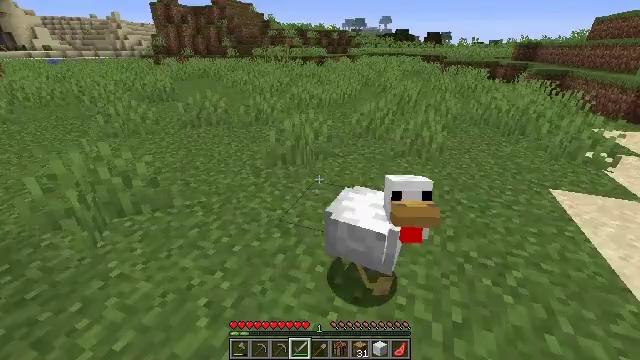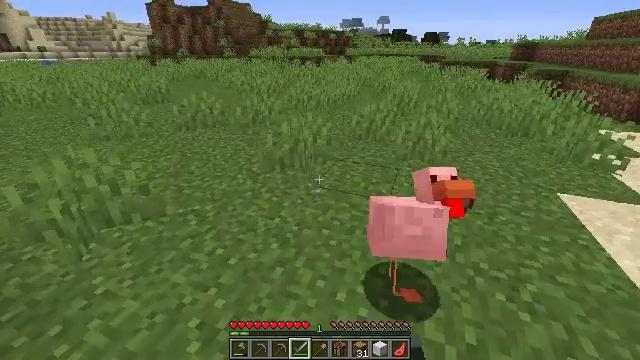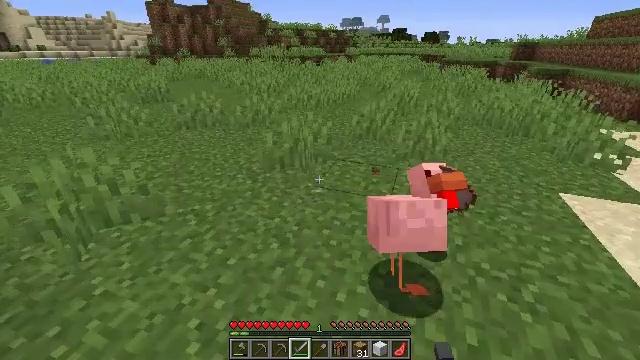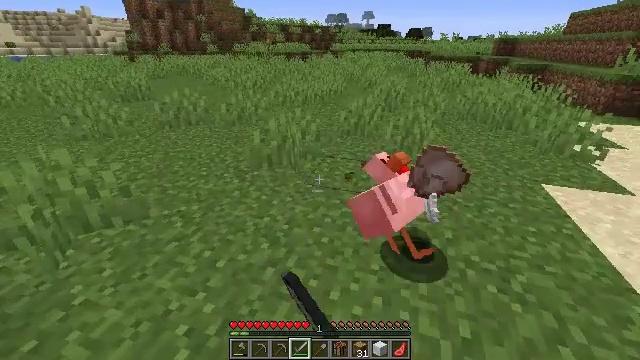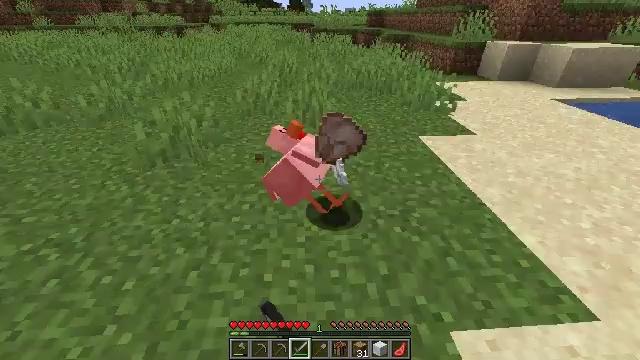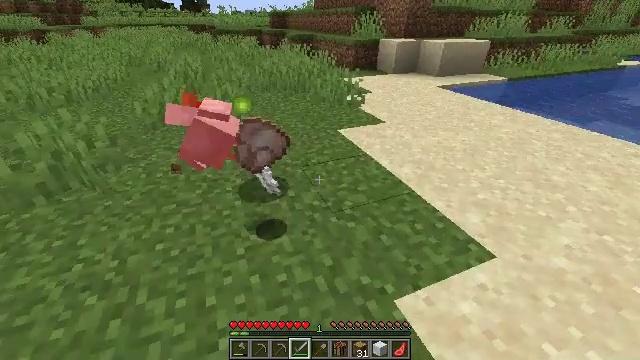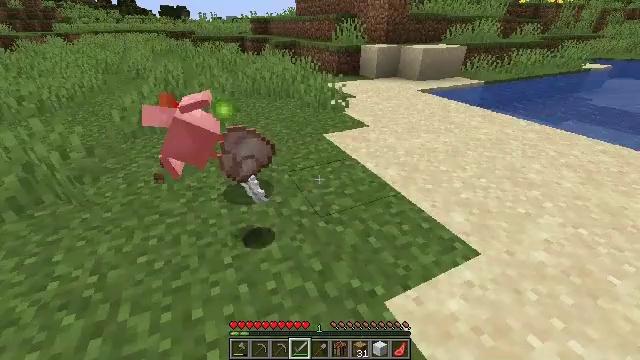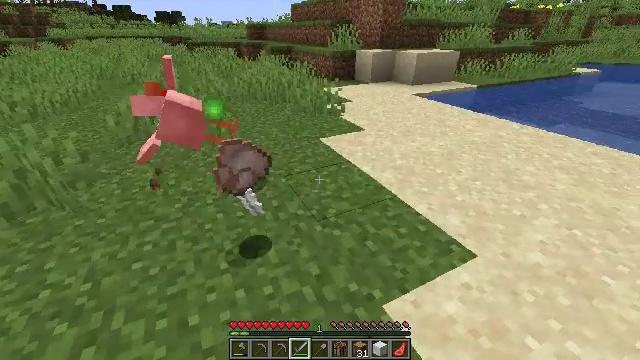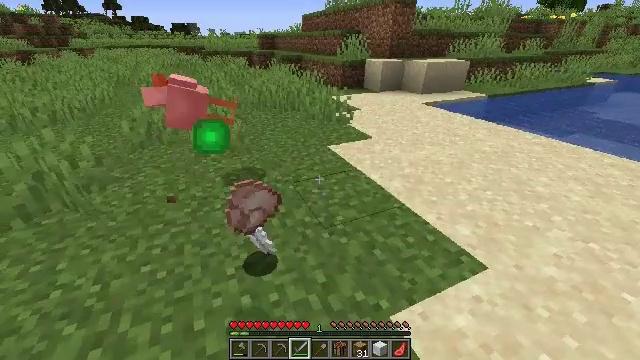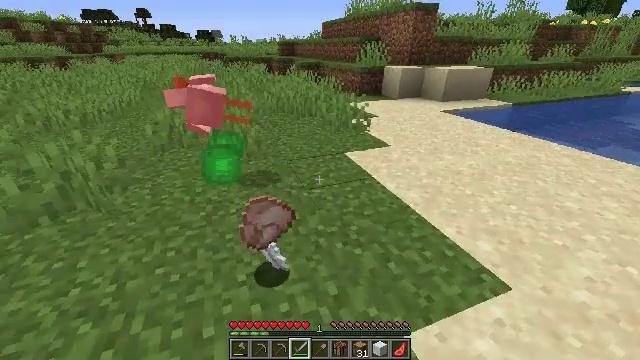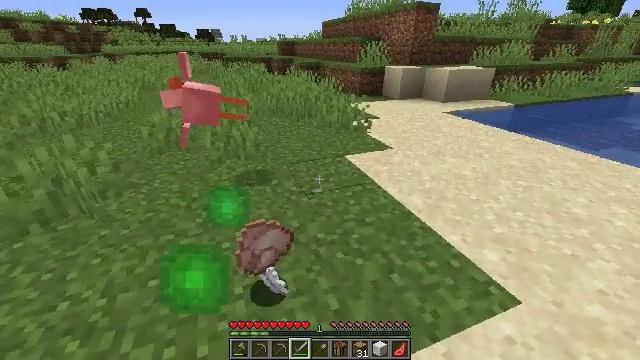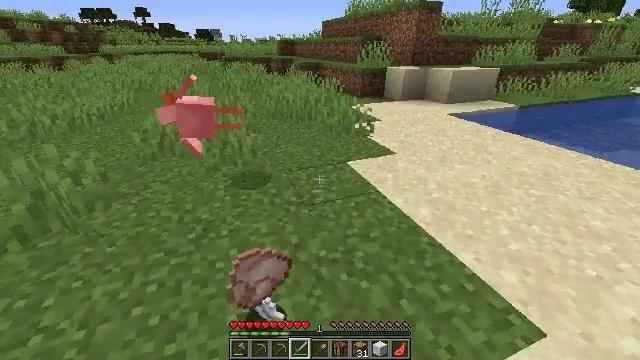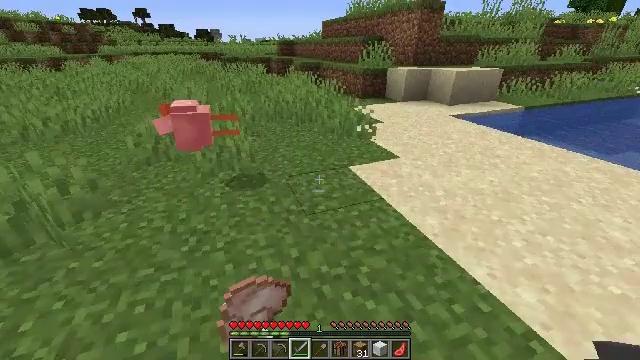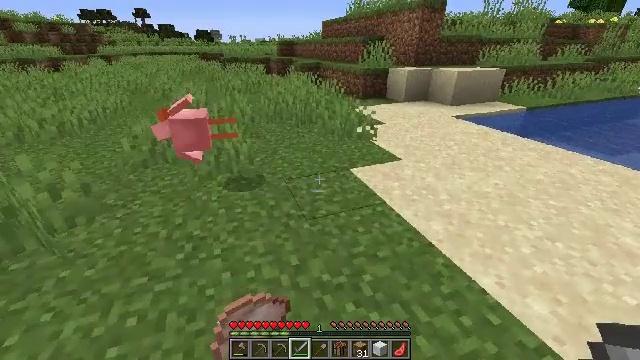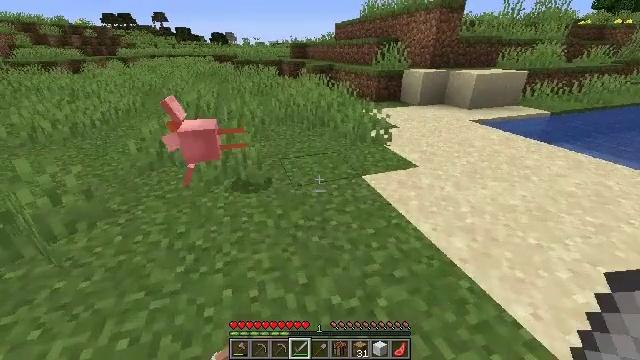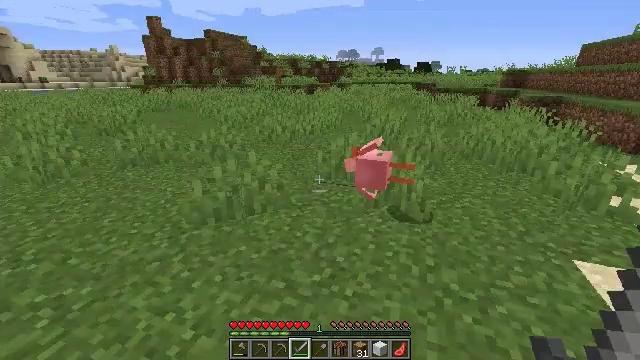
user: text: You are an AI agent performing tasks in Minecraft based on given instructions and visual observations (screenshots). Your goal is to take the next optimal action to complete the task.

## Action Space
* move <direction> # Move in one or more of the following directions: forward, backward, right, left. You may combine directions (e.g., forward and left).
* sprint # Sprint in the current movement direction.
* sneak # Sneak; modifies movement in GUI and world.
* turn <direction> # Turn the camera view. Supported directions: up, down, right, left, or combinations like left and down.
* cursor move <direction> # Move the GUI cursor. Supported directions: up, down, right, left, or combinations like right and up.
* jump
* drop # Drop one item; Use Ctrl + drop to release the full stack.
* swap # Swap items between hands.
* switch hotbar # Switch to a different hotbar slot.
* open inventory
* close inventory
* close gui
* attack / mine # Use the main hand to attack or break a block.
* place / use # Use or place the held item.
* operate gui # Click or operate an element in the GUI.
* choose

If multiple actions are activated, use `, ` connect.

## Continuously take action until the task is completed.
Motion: motion action
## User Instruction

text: Hunt fish.
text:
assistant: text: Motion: no_op
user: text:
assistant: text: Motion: attack / mine
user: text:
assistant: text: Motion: turn right, attack / mine
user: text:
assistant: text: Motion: turn right and down, attack / mine
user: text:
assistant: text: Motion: turn right
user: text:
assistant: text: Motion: turn right and up
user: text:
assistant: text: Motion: no_op
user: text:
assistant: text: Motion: turn left and up
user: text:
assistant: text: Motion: move forward, turn left and up
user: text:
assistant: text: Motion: move forward
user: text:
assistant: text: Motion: move forward
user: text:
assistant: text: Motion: move forward
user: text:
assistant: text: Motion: move forward
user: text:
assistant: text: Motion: move forward, turn left
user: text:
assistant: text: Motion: move forward, turn left and up
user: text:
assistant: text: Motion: move forward, turn left and up
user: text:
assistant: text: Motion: move forward, turn left
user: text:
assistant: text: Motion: move forward
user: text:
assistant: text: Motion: move forward
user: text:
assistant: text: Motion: move forward
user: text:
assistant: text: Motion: move forward
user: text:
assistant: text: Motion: move forward
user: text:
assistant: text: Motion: move forward
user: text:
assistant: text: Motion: move forward and move left, turn left
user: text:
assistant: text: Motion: move forward and move left
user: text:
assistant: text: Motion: move forward and move left, turn right
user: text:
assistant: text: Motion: move forward and move left
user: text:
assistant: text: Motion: move forward and move left, turn right
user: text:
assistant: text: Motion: move forward and move left, turn right
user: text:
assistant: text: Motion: move forward and move left